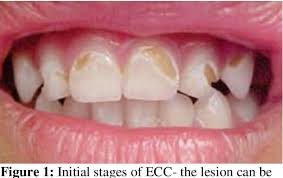
Condition: Caries